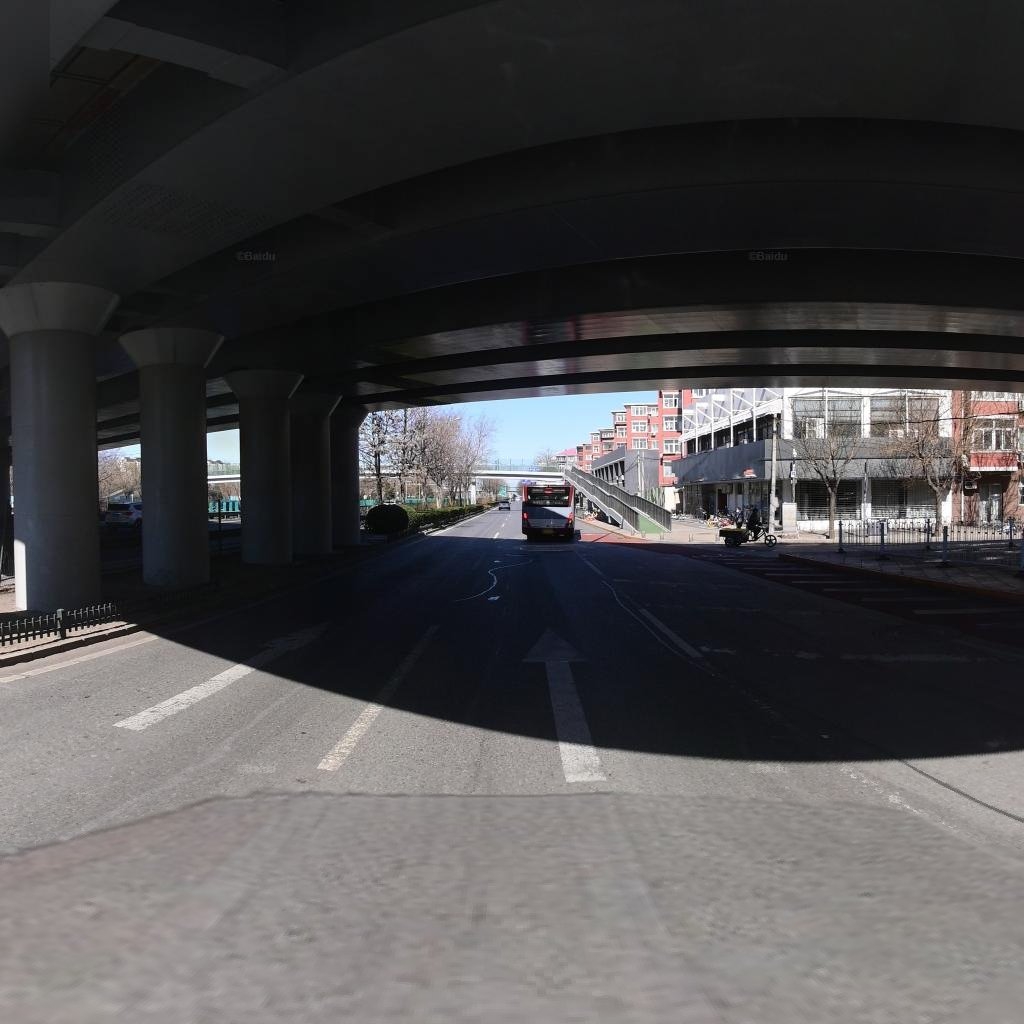
Region: Chaoyang
Road damage annotations: longitudinal patch, longitudinal patch, longitudinal patch